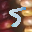
Label: 5